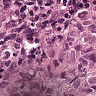
Metastatic tissue present: yes